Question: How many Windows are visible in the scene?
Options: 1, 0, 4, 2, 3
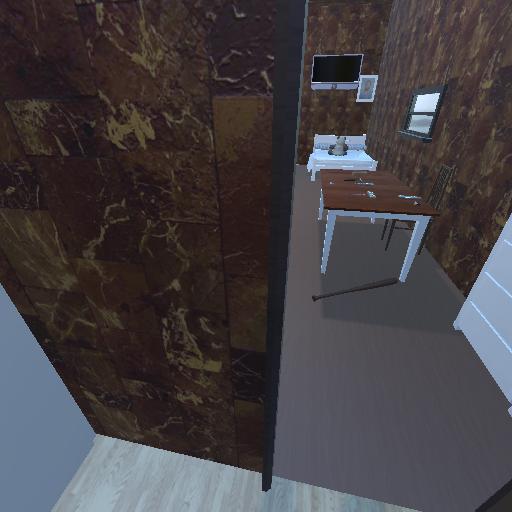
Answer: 1